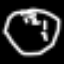
Label: clock